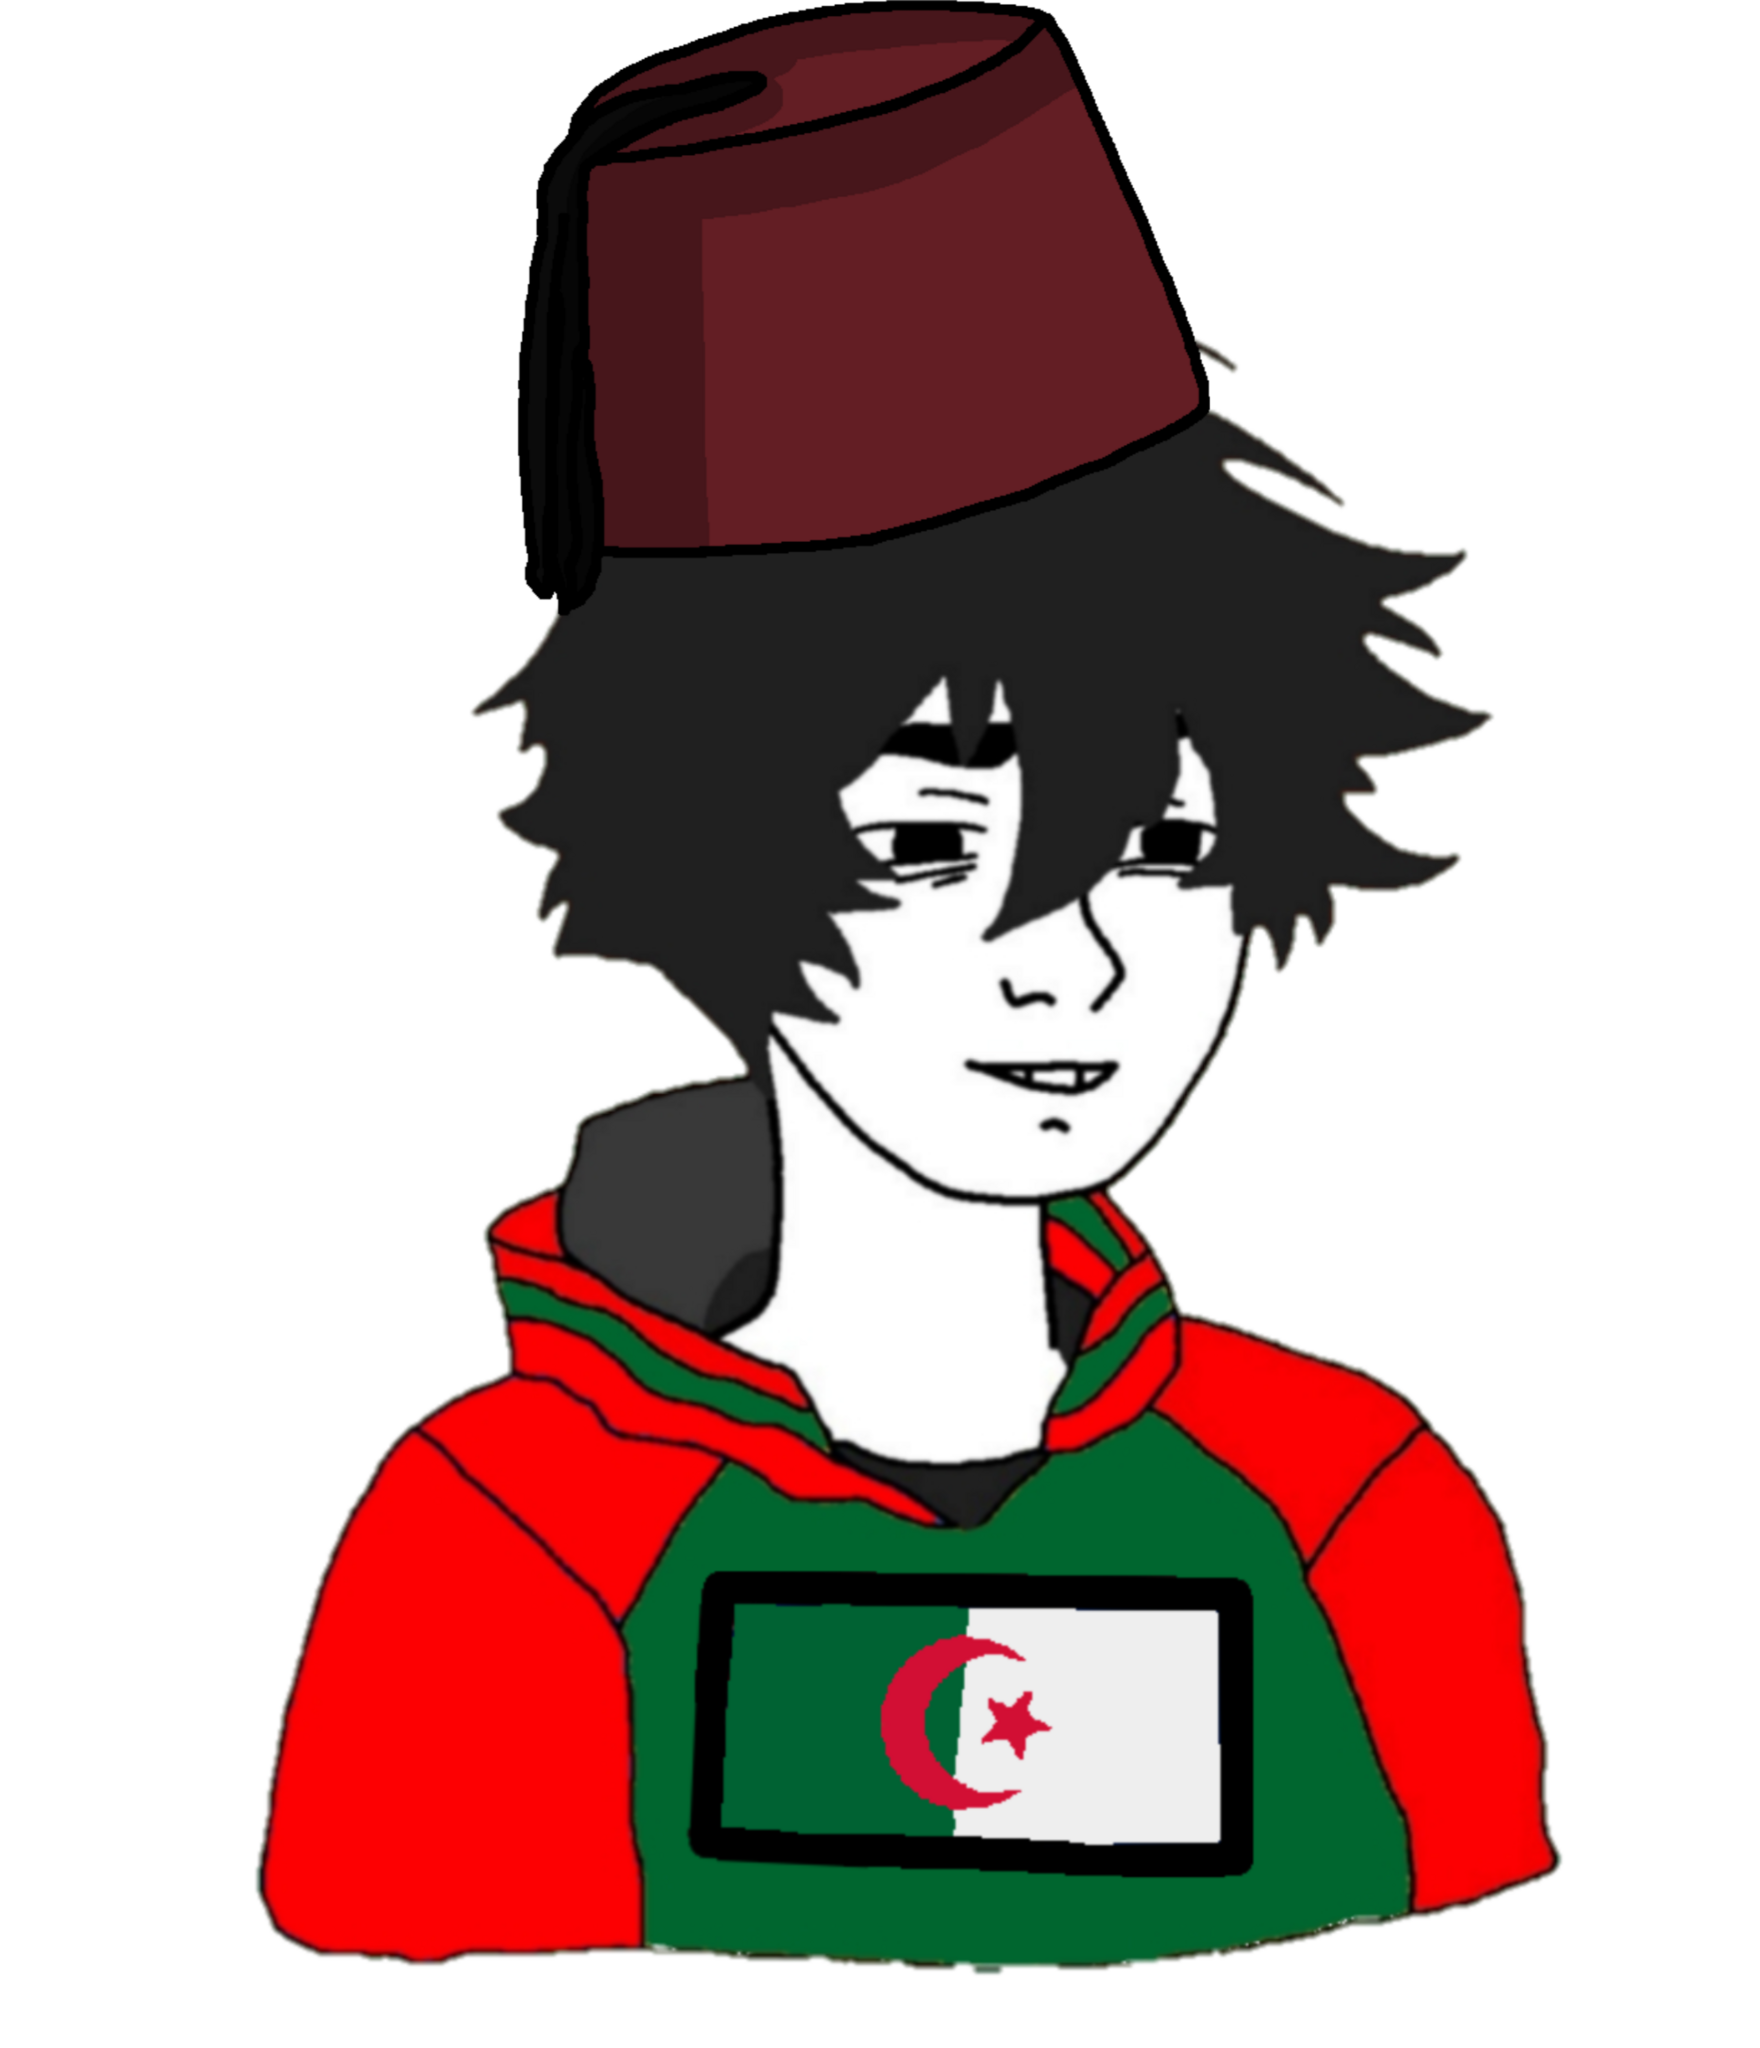
Label: 5_Twinkjak